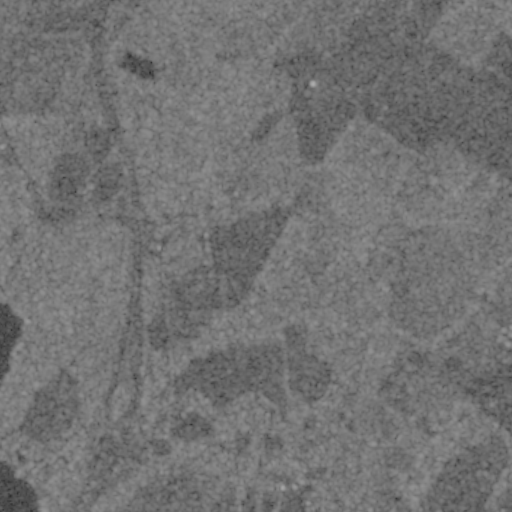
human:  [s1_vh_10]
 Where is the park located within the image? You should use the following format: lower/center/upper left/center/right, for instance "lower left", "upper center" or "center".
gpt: The park is located in the lower center of the image.
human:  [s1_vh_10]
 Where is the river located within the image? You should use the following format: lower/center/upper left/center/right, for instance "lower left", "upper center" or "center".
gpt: The river is located in the lower of the image.
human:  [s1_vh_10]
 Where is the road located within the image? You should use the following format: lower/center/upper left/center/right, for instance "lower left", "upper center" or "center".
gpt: There is no road in the image.

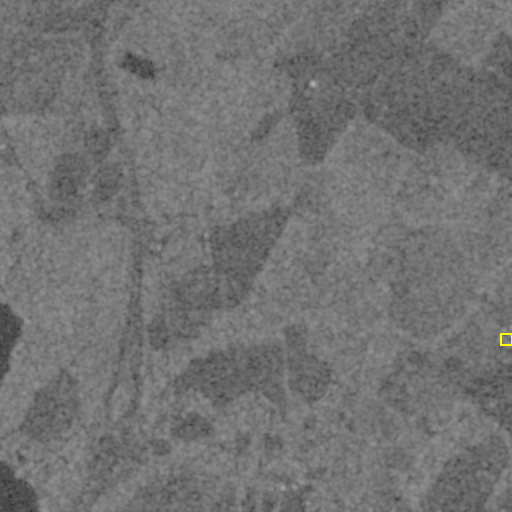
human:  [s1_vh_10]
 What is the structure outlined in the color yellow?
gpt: The structure outlined in yellow is a building.
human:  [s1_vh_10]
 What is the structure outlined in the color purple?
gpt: There is no purple outline.